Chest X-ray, PA view. Patient: 45 years old, sex M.
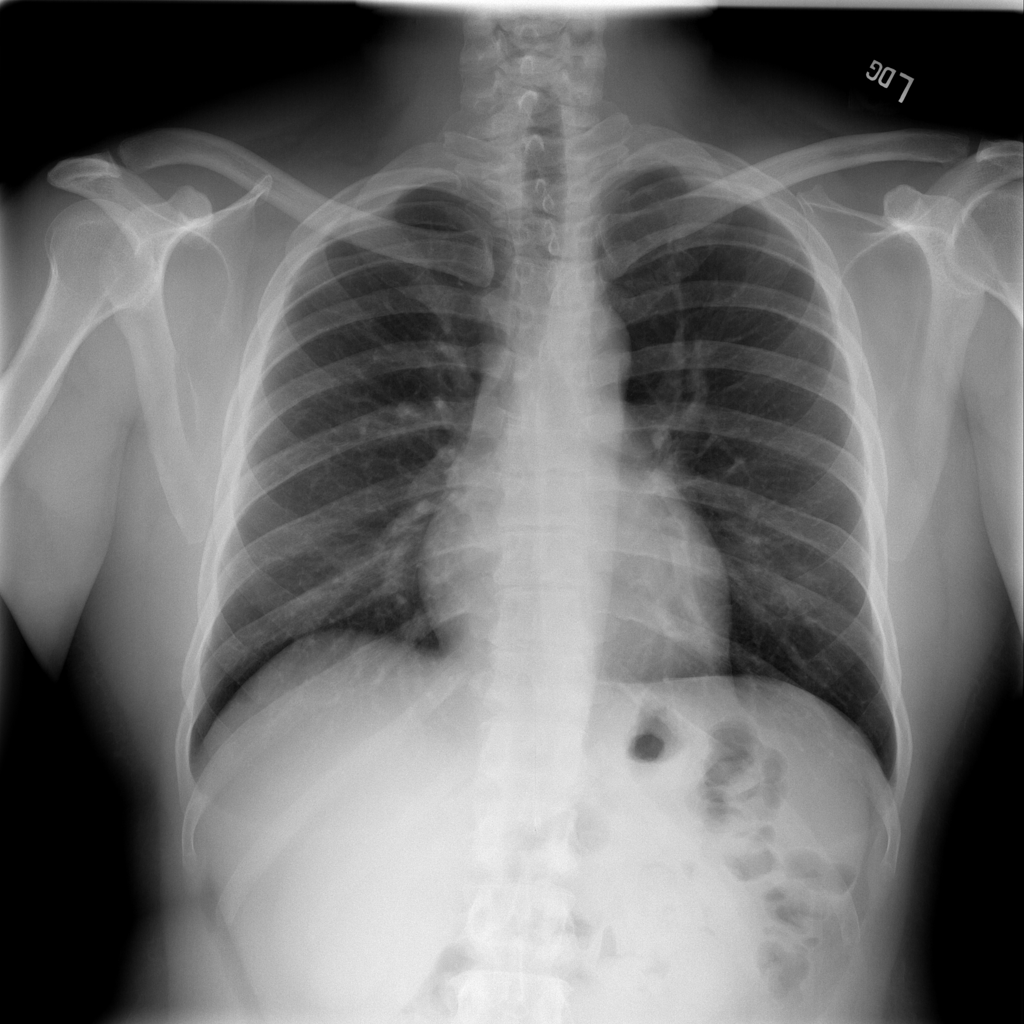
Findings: No Finding